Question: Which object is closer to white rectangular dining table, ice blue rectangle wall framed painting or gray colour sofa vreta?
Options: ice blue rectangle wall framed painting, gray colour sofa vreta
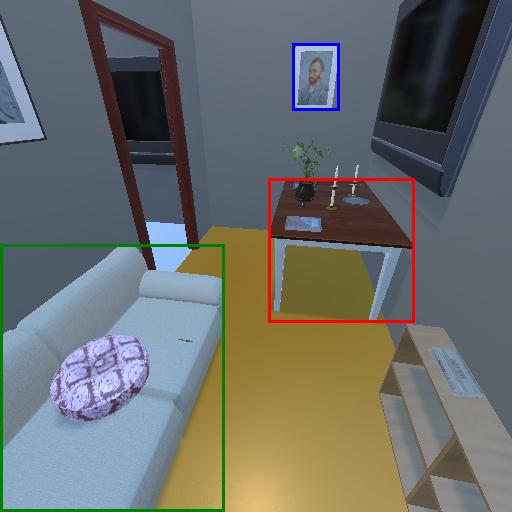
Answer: ice blue rectangle wall framed painting